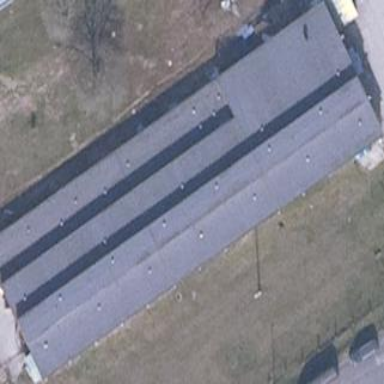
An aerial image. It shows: Service building.